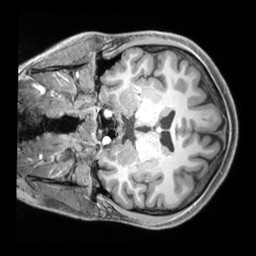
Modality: T1w
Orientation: coronal
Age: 23
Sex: male
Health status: ill
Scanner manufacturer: siemens
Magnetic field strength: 3 T
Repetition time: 2.2 s
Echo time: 0.00218 s